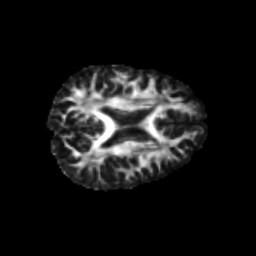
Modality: FA
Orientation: axial
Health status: healthy
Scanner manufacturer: philips
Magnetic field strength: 3 T
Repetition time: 6.964 s
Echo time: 0.092 s